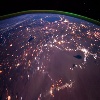
Label: land